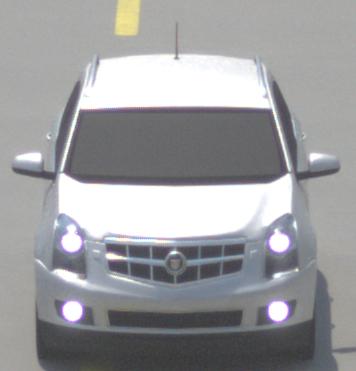
Make: Cadillac
Model: SRX 3.0 V6
Detailed model: SRX (II)
Model produced from: 2010/12
Model produced until: 2012/01
Doors: 5
Color: white
Road condition: dry road
Daytime: midday
Contrast: high contrast